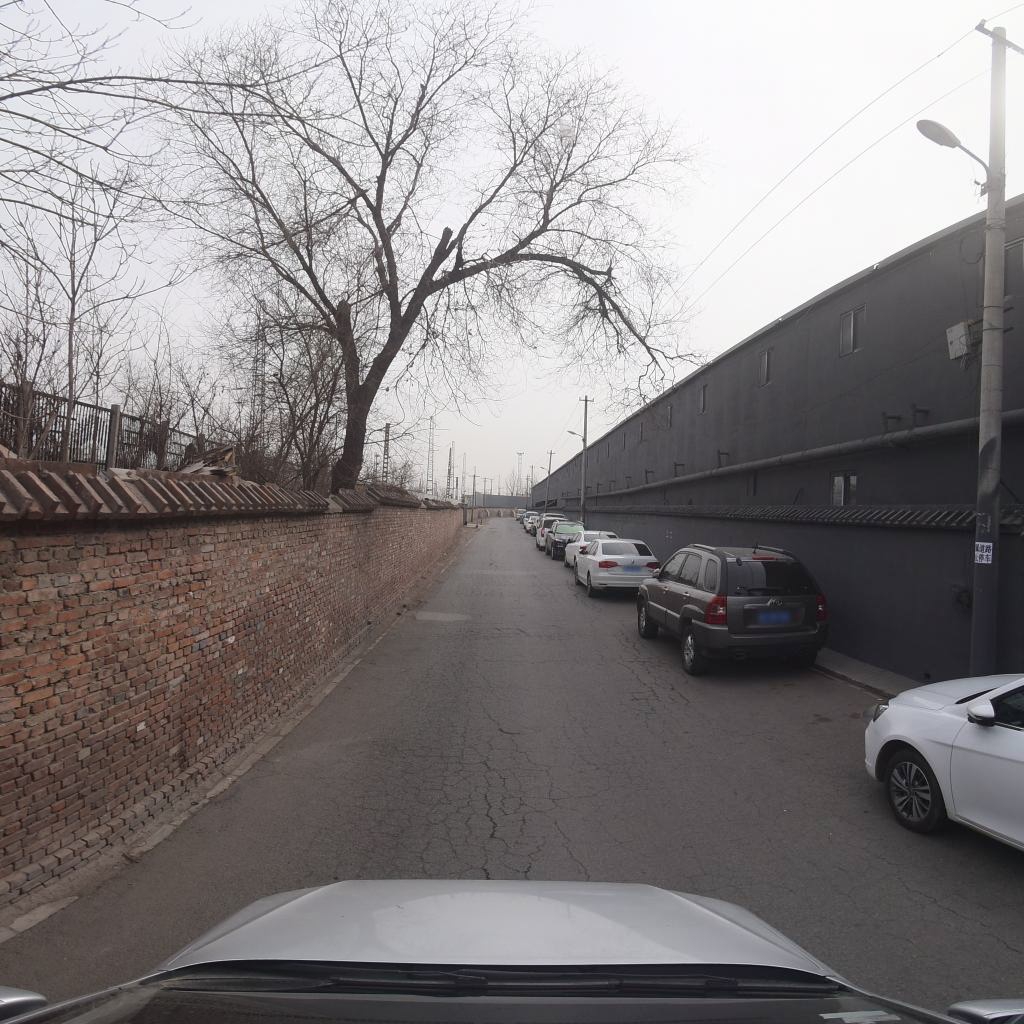
Region: Fengtai
Road damage annotations: alligator crack